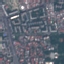
Land use / land cover: Residential